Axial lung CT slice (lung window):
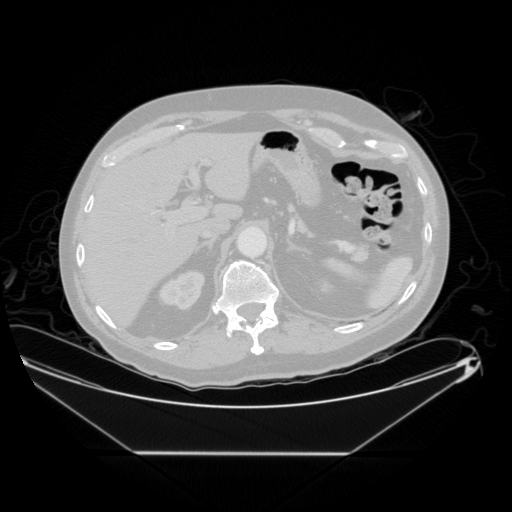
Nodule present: no